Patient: sex F, age 31
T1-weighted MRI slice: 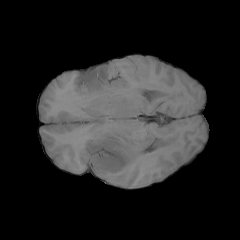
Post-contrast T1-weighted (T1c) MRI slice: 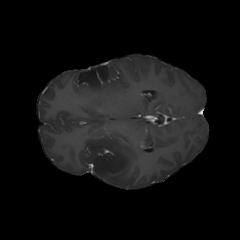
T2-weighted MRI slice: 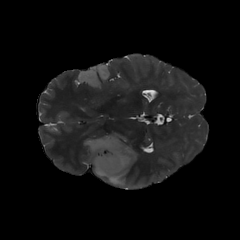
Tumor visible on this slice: yes
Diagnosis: Astrocytoma, IDH-mutant
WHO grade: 2